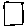
Label: square